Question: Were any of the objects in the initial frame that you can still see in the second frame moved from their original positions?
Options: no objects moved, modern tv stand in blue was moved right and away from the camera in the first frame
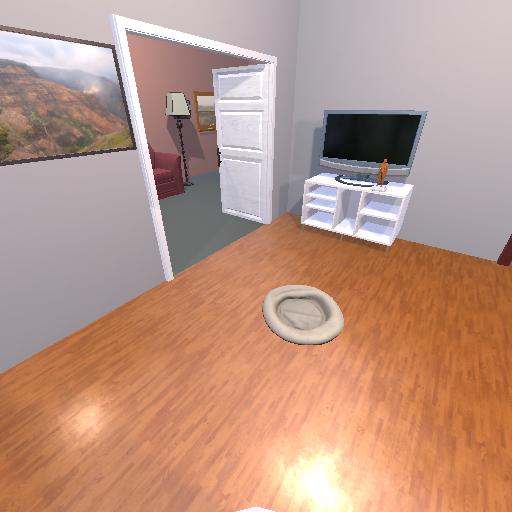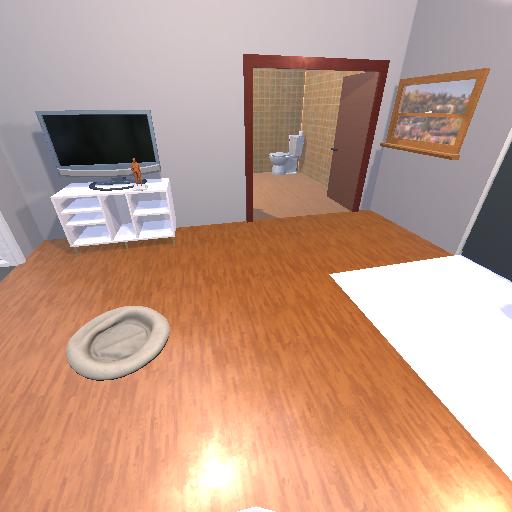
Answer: no objects moved